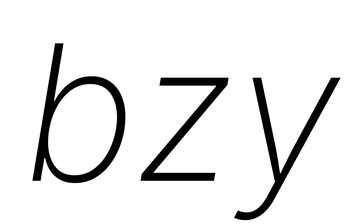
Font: Inter-Italic_ExtraLight_Italic